Interaction volume radius: 10 \u00c5
Interaction volume height: 10 \u00c5
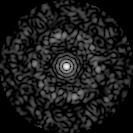
Disorder parameter: 0.8116